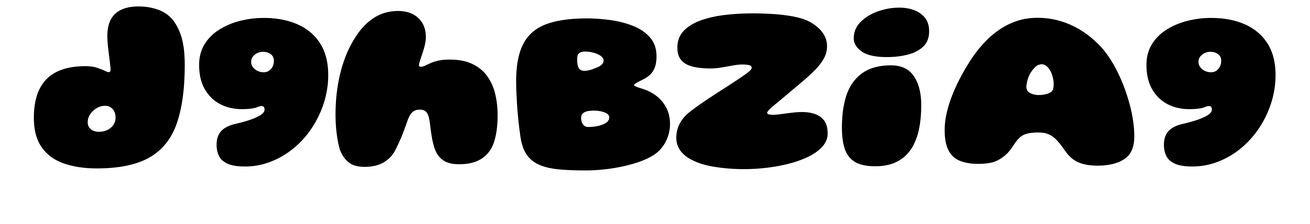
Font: Gluten_Black